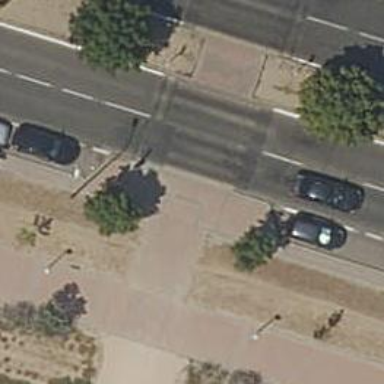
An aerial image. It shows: Crossing with traffic-calming table.